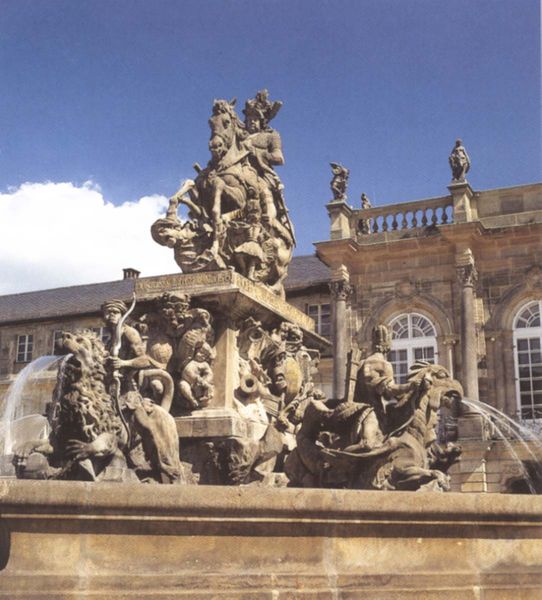
Titel: Markgrafenbrunnen vor dem Mittelrisalit
Künstler: Leonhard Dientzenhofer
Standort: Bayreuth, Neues Schloß (EU - D - B)
Schlagwörter: blau, himmel, kampf, wasser, weiß, gelb, menschen, fenster, frankreich, gebäude, schloss, tier, wolke, architektur, stein, sonne, figur, brunnen, pferd, reiter, garten, skulptur, statue, schnabel, bogen, italien, tag, platz, rand, figuren, könig, detail, geländer, plastik, fugen, draußen, becken, herrscher, ritter, rom, skulpturen, löwen, statuen, sandstein, nymphen, greif, greifvogel, löwe, amor, köcher, pfeil, ungeheuer, wasserspeier, drachen, drache, fesnter, versailles, bogenschütze, skultur, palat, speier, brunnenfiguren, fontana, paöast